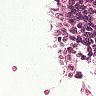
Metastatic tissue present: no